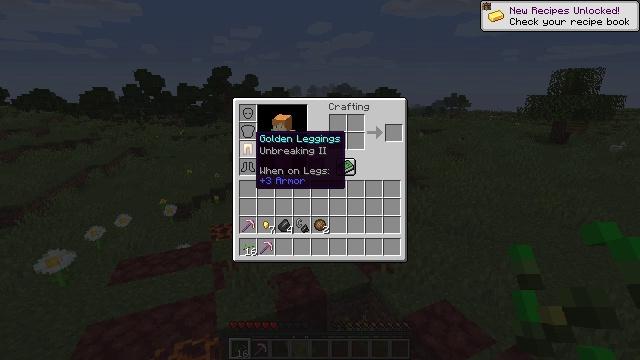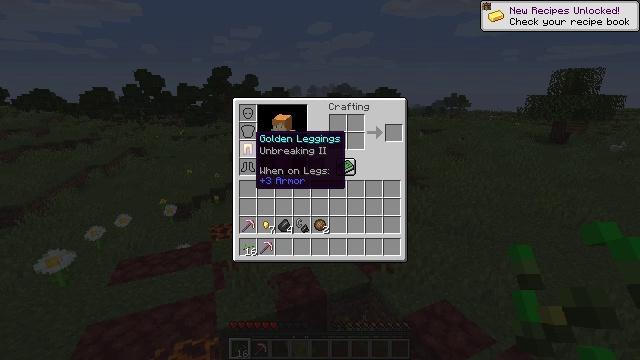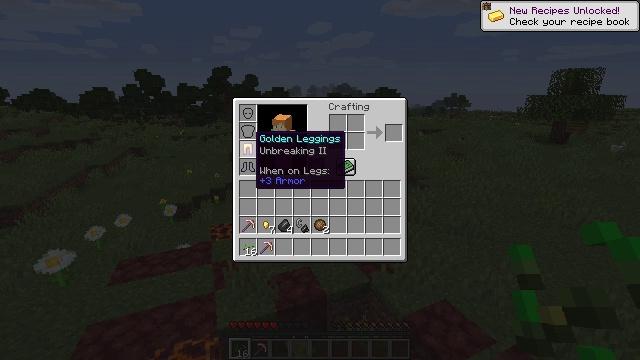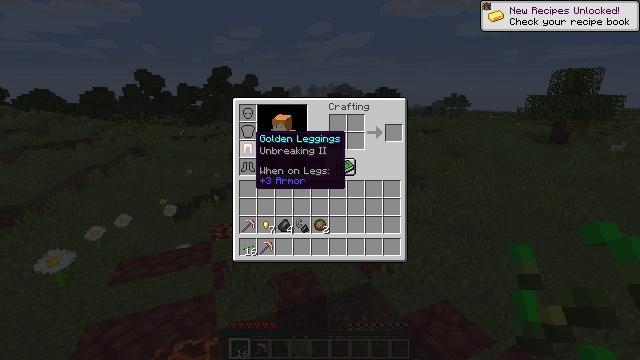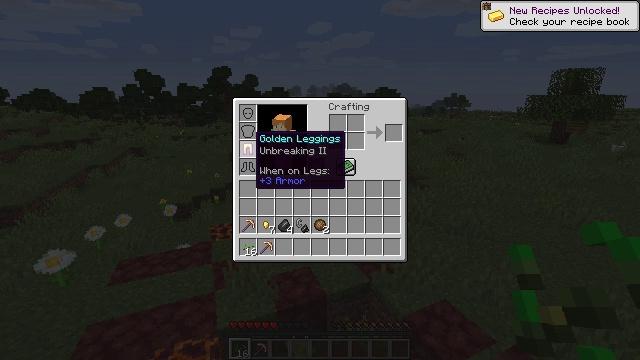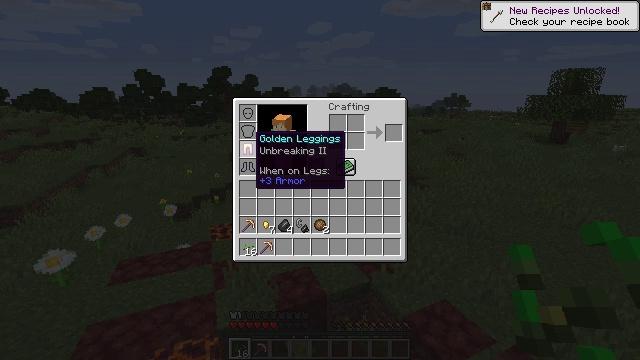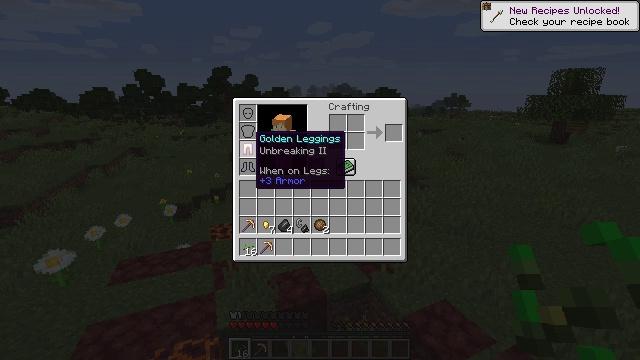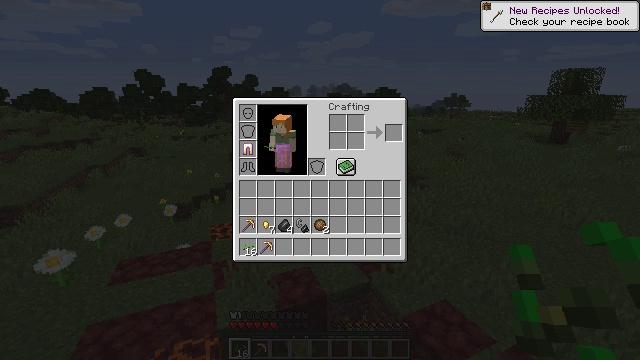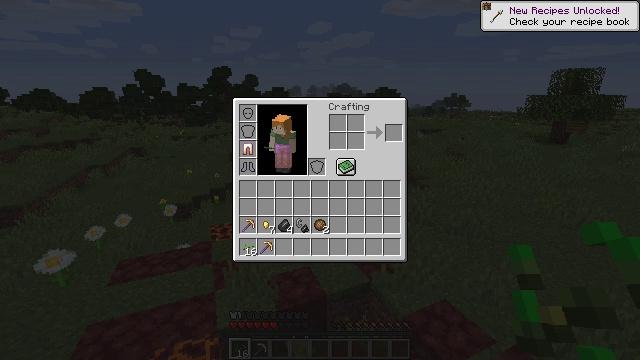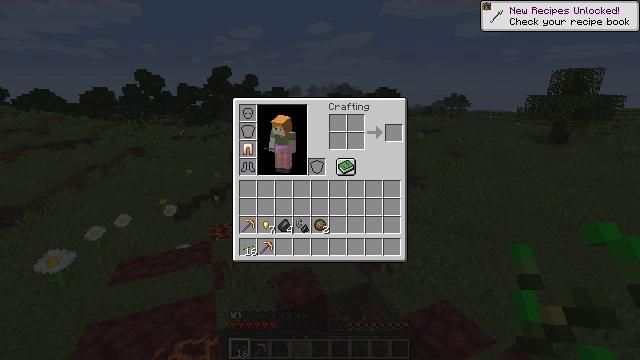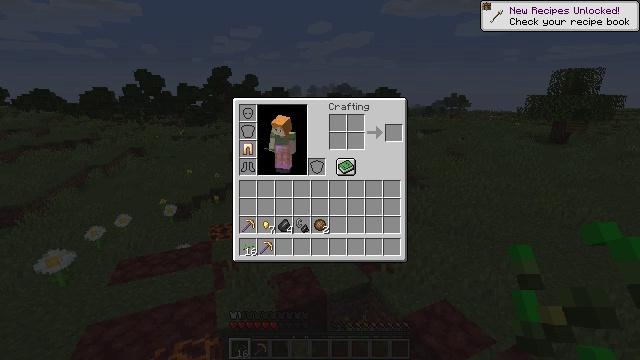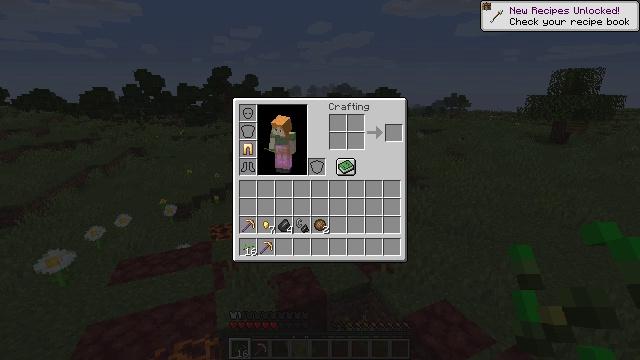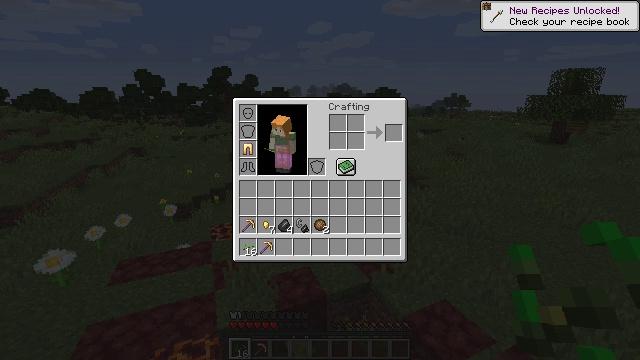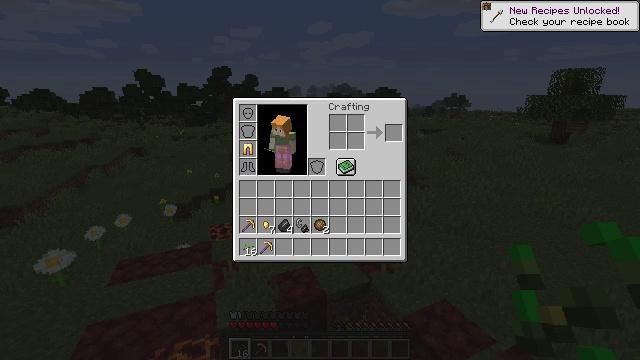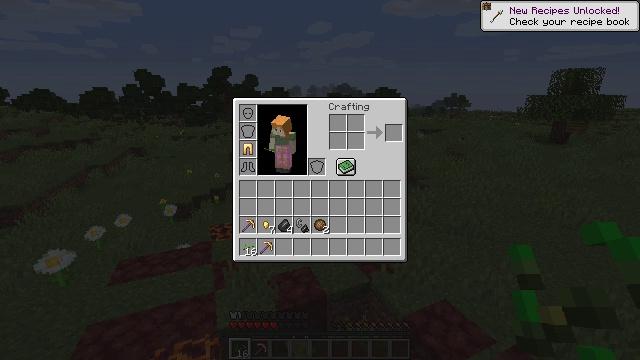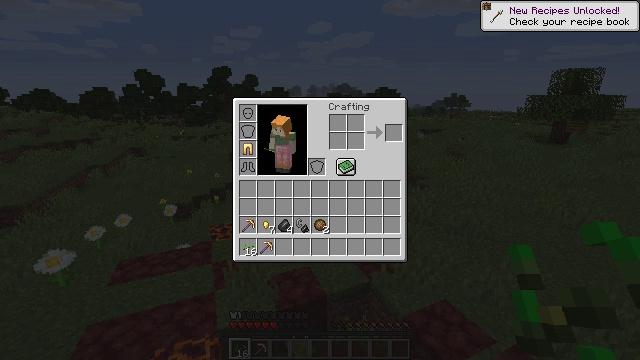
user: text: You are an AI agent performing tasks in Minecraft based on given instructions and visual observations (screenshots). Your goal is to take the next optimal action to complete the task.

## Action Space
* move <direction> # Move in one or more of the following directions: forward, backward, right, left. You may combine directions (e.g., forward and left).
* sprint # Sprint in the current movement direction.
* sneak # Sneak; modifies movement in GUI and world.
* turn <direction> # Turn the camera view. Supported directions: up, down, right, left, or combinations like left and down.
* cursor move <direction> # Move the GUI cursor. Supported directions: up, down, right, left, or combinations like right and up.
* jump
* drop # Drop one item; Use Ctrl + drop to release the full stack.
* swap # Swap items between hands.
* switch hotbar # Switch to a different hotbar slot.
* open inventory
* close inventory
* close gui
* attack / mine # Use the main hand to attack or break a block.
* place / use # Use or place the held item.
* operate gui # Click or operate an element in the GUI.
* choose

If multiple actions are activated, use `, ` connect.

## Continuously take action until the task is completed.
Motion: motion action
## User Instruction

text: Collect the grass block using a shovel.
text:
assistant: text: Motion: no_op
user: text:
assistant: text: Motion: no_op
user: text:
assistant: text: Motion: no_op
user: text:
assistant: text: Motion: no_op
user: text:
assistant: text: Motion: no_op
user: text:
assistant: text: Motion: move forward
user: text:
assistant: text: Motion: move forward, turn left and down
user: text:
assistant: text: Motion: move forward, turn down
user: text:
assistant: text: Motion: move forward
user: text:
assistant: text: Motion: move forward
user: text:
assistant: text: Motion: move forward
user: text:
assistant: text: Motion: no_op
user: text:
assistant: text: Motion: no_op
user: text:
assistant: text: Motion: no_op
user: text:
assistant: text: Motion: no_op
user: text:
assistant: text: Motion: no_op
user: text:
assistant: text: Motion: no_op
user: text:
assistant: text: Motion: no_op
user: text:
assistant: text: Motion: open inventory
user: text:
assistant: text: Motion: open inventory
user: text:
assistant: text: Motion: open inventory
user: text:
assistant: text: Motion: open inventory
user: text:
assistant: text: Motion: no_op
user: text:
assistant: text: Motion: turn left
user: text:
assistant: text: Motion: turn left and down
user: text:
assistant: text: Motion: turn left and down
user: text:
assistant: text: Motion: turn left and down
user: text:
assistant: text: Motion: turn left and down
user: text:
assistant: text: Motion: turn left and down
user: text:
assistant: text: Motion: turn down